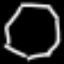
Label: octagon